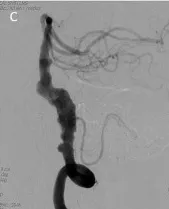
Preoperative angiography. (C) Lateral angiography reveals a vertebrobasilar aneurysm.
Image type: radiology (ct)